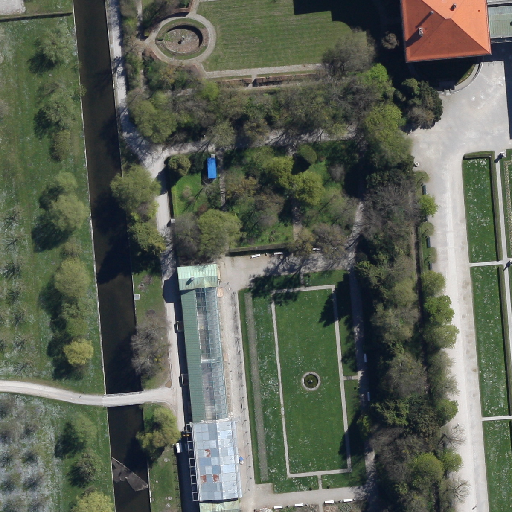
Referring expression: paved road